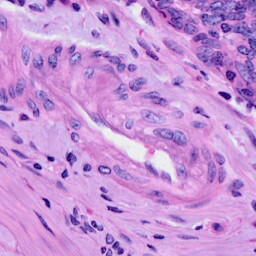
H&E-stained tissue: Cervix